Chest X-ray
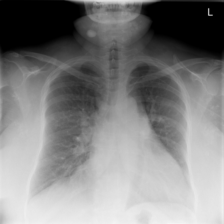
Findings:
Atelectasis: negative
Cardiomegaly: negative
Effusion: negative
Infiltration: negative
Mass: negative
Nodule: negative
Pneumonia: negative
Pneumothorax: negative
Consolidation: negative
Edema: negative
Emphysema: negative
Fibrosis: negative
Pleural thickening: negative
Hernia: negative